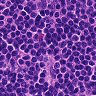
Metastatic tissue present: no